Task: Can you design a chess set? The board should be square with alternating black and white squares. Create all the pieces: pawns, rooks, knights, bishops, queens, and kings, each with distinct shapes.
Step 3930:
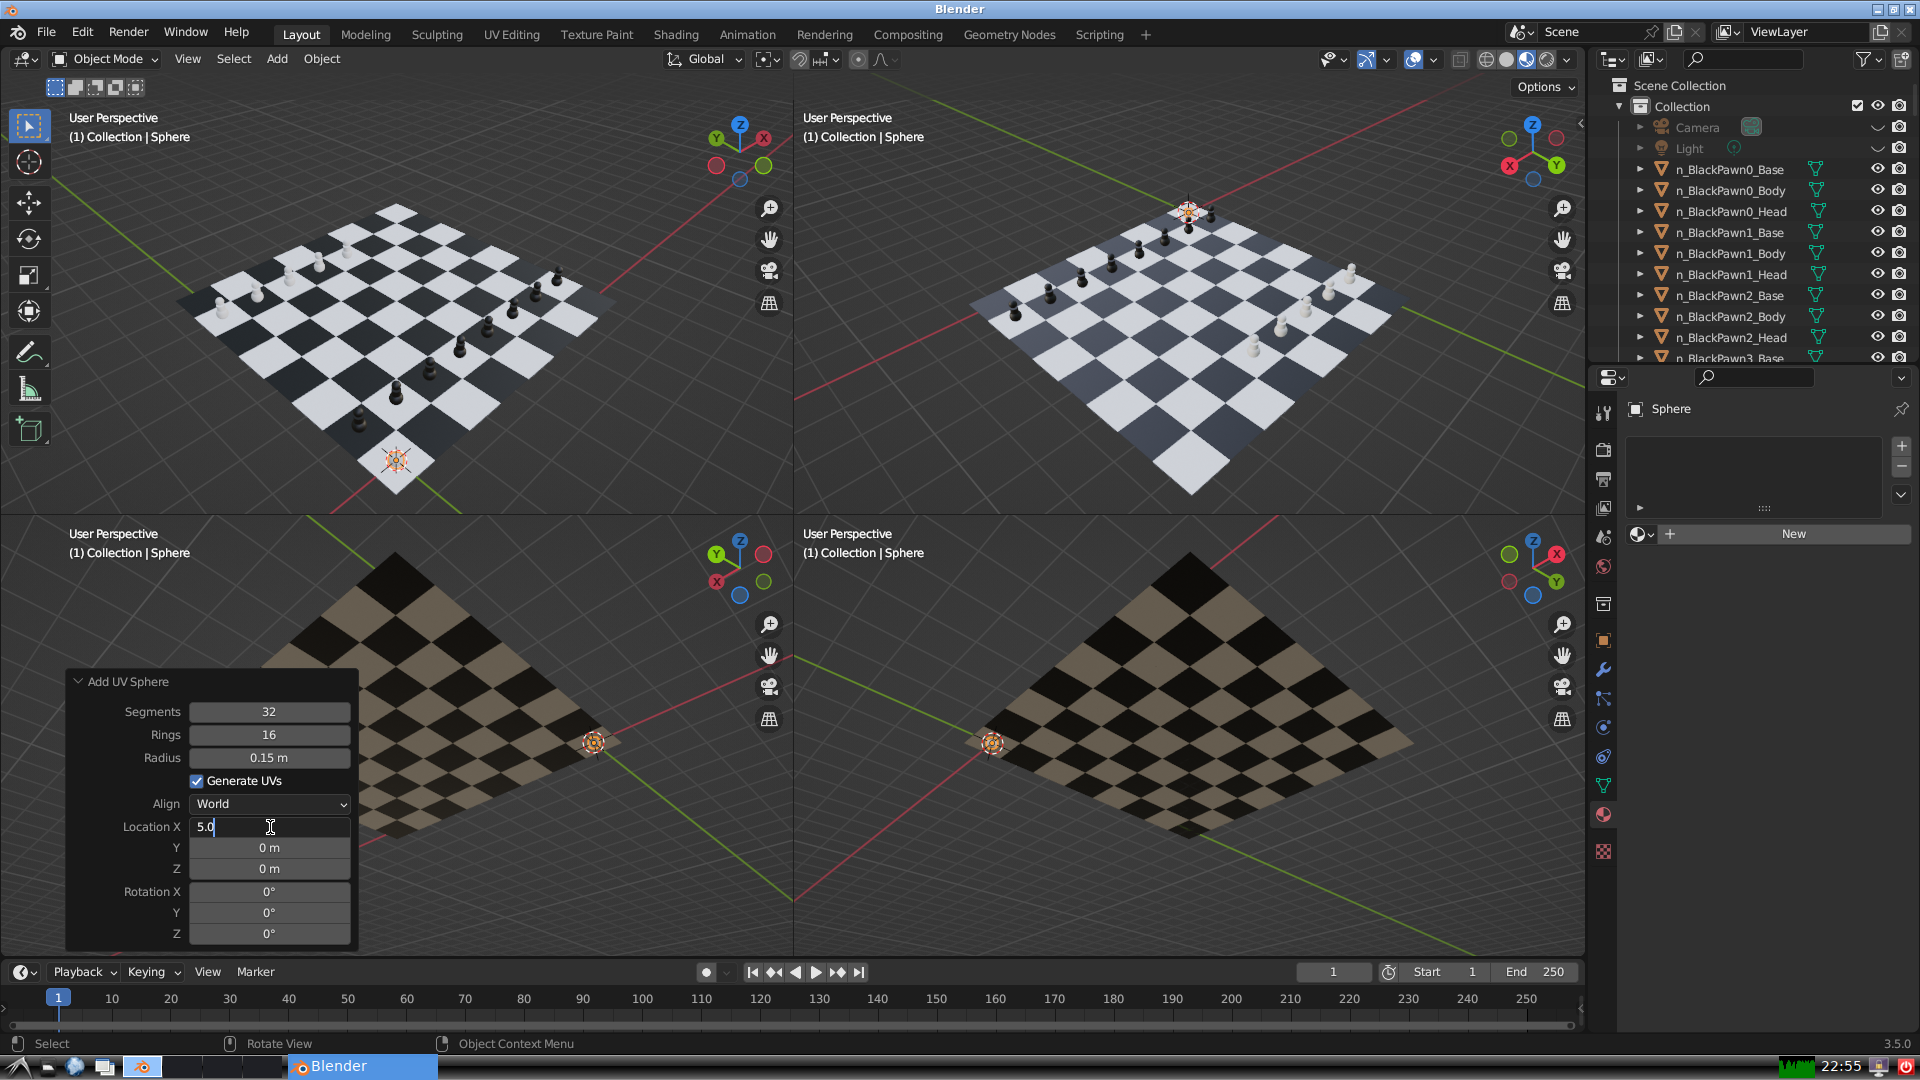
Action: {"key_press": ['Return']}